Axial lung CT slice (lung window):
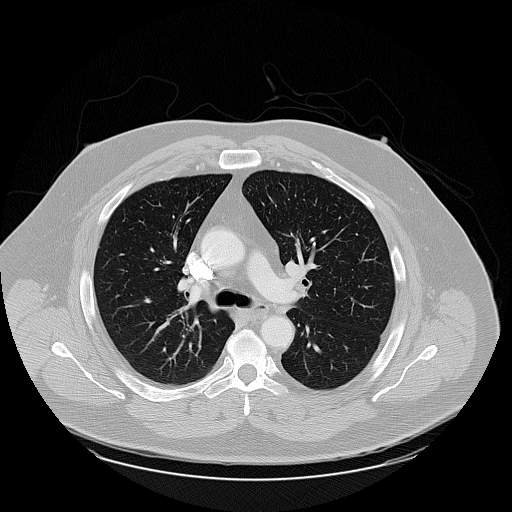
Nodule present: no